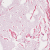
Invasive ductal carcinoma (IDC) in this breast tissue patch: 0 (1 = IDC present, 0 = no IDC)